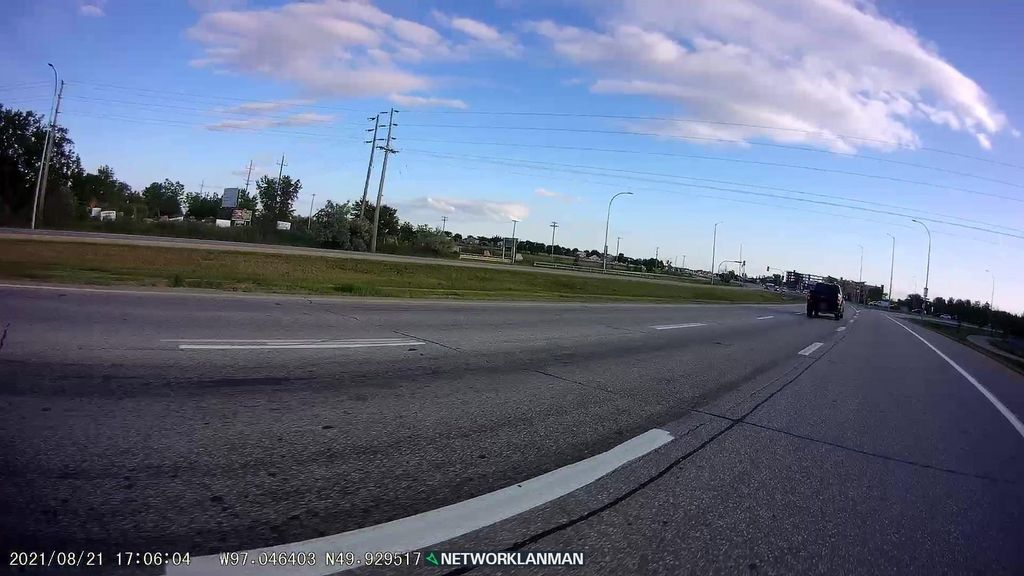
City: winnipeg